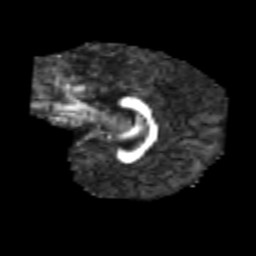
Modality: FA
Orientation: sagittal
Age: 6
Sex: female
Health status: healthy